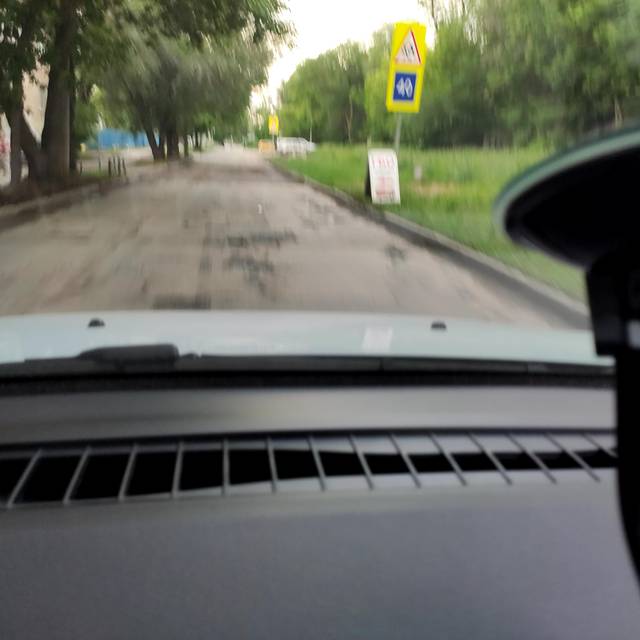
Region: Russia
Coordinates: 53.201, 50.157